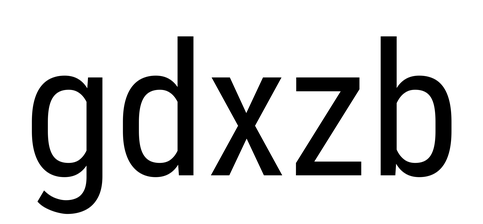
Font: Roboto_Condensed_Regular